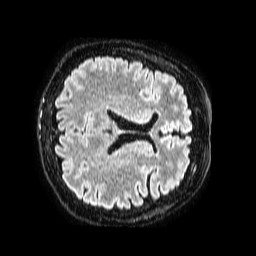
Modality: FLAIR
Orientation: axial
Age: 63
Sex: female
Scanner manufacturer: philips
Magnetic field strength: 1.5 T
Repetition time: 4.8 s
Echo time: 0.3 s